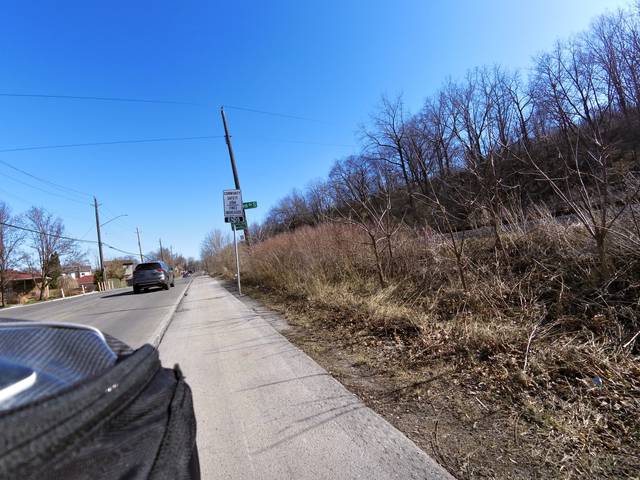
Region: Canada
Coordinates: 43.235, -79.823